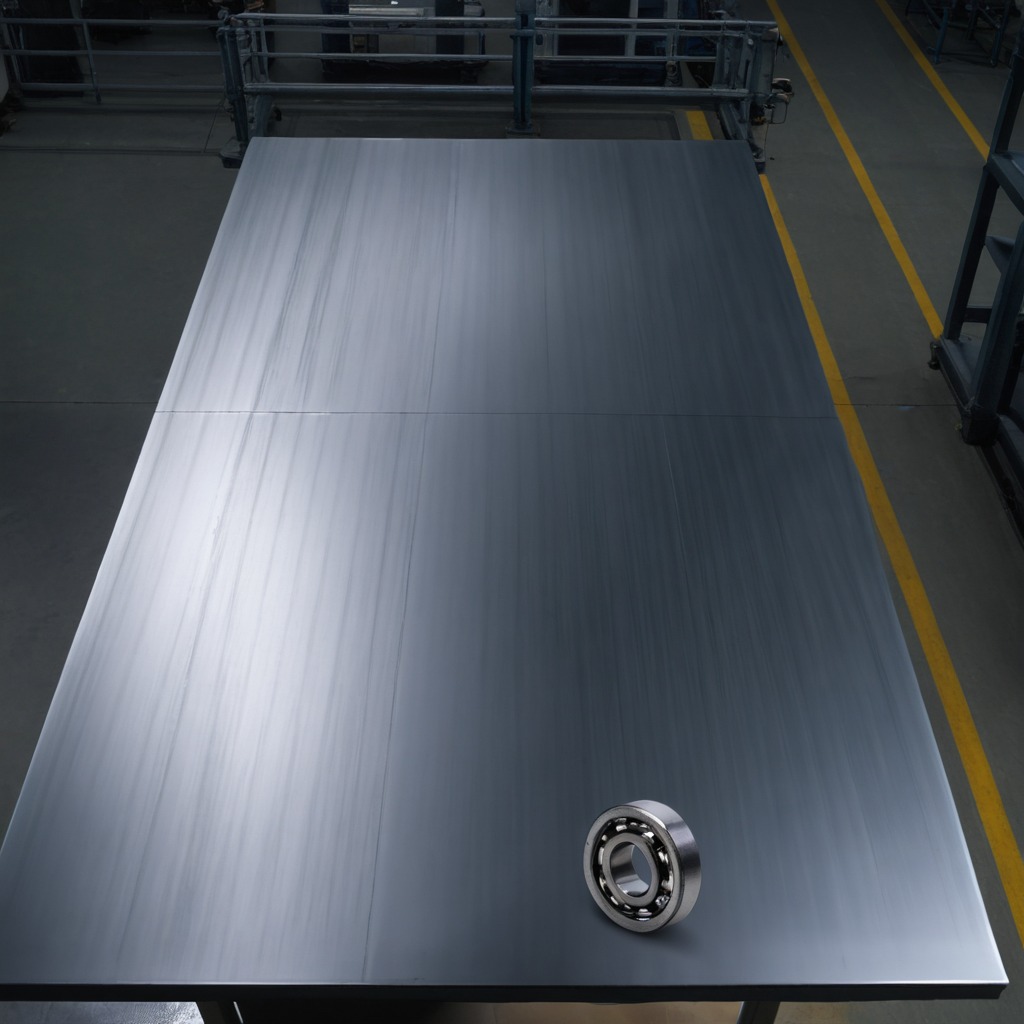
A metal ball bearing is lying on a clean empty table in the evening soft directional lighting on the tabletop realistic grain studio-quality clarity centered framing